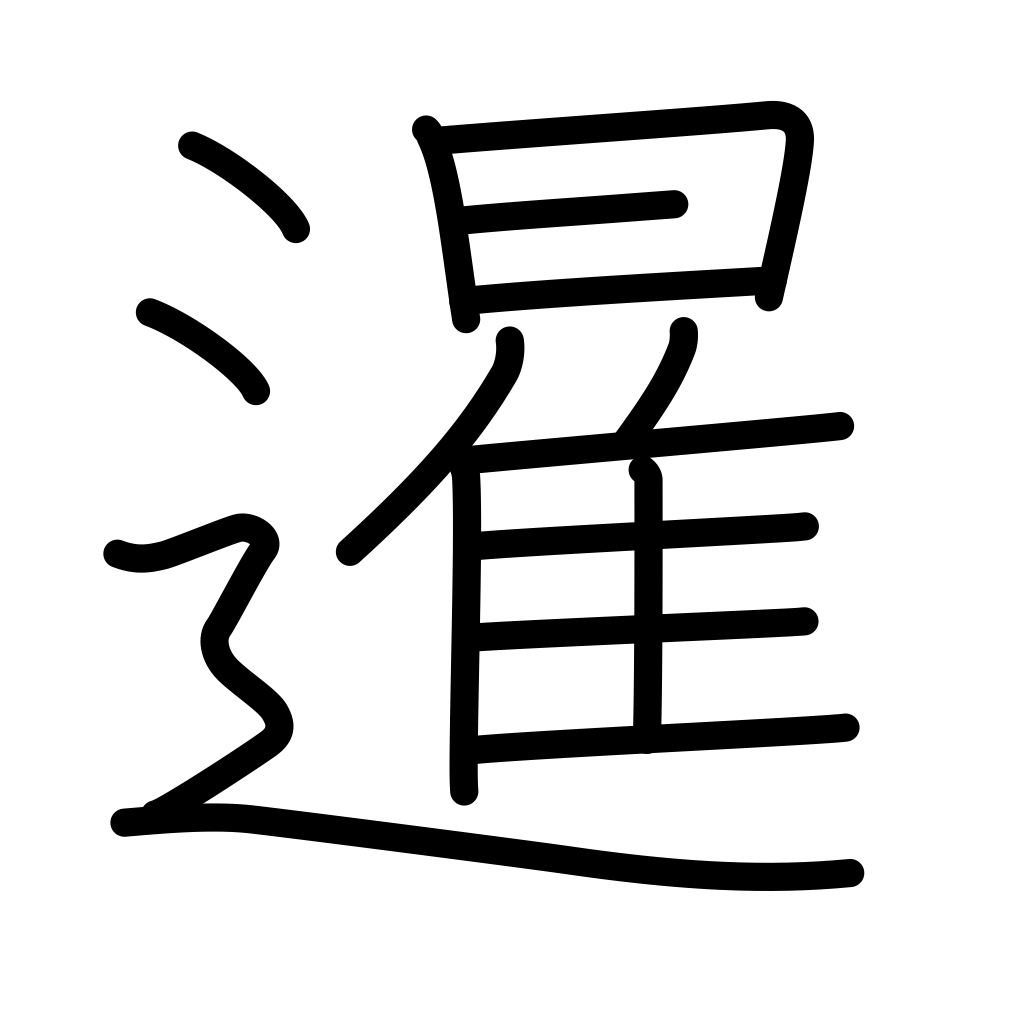
Meaning: sunrise